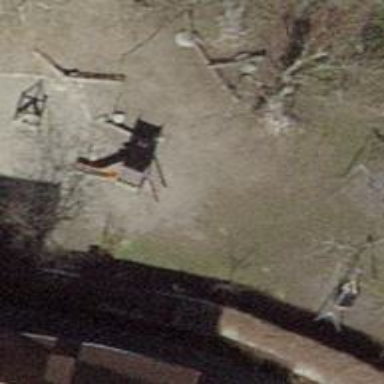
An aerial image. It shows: Playground with various play structures.